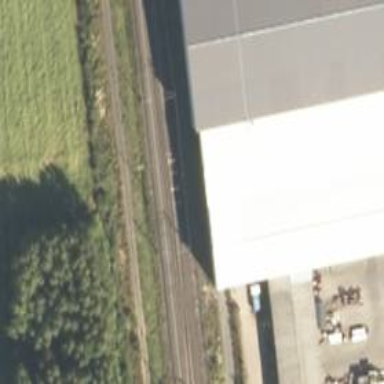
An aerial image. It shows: Railway track with continuous electrified contact line.